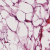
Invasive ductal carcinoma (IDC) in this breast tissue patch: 0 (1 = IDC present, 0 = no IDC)